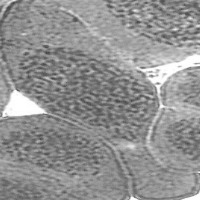
Label: prophase